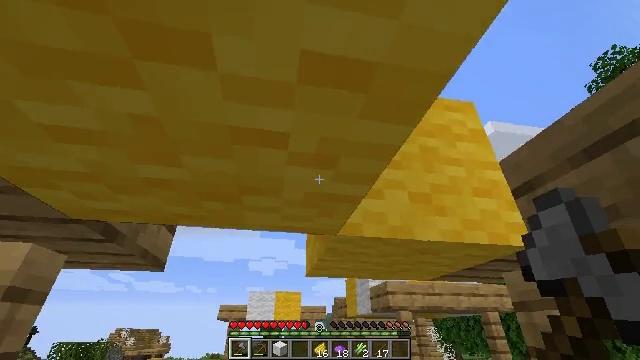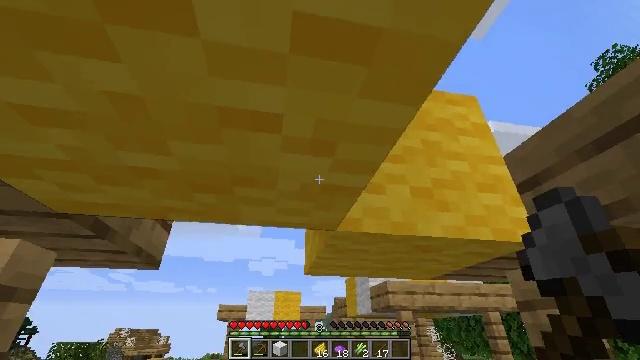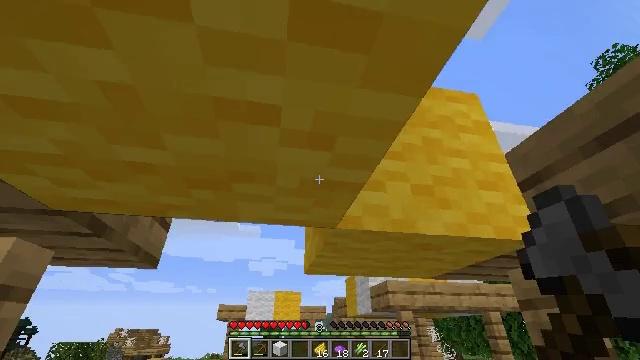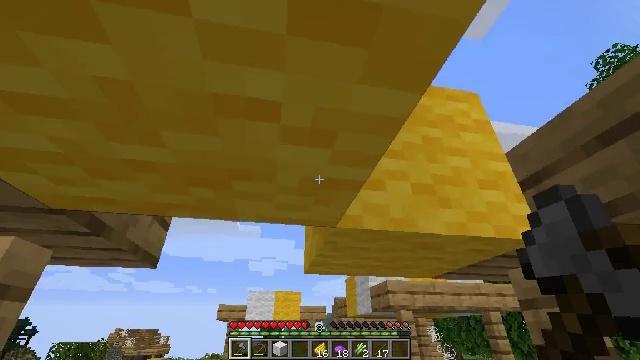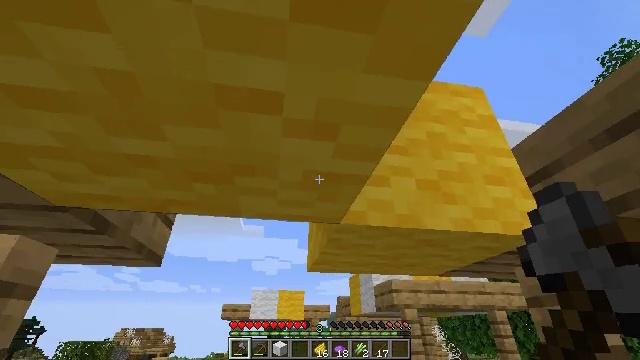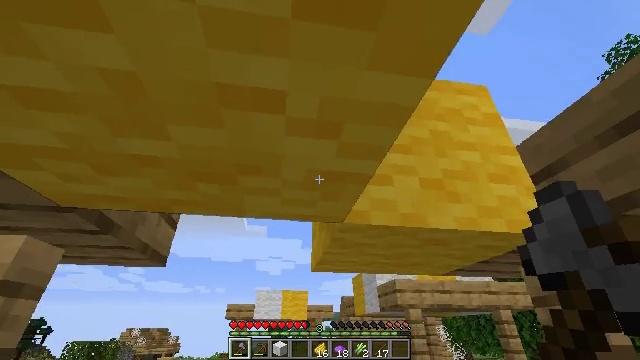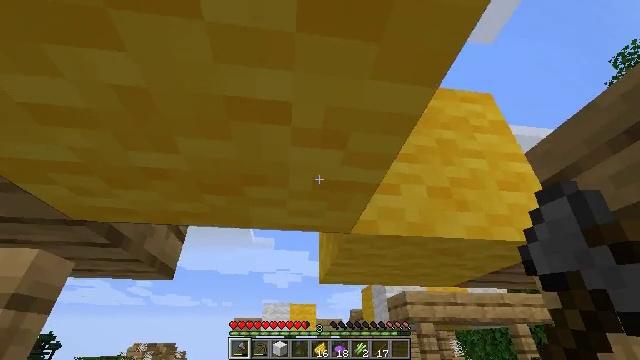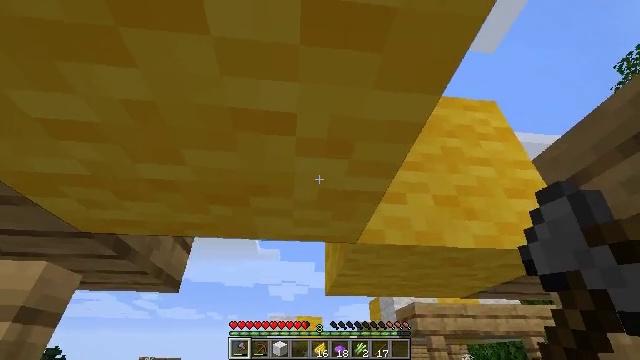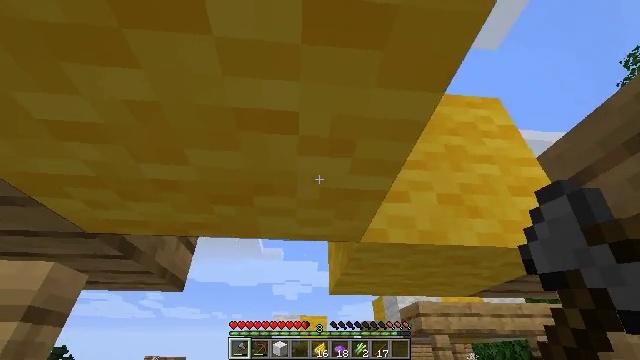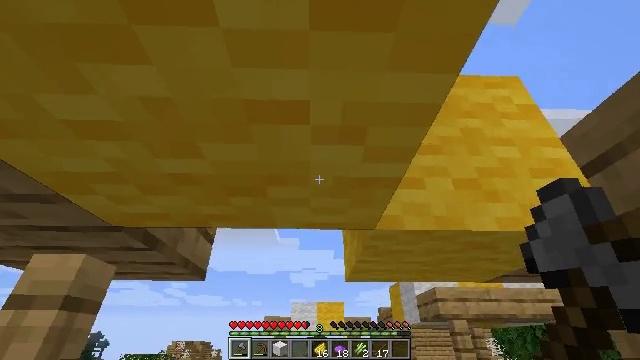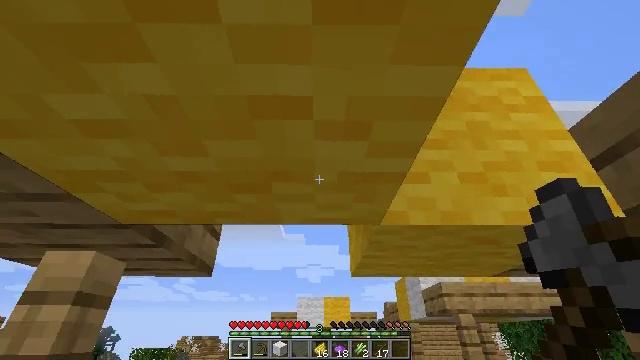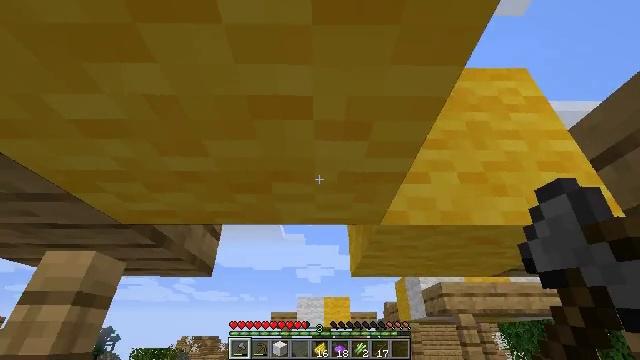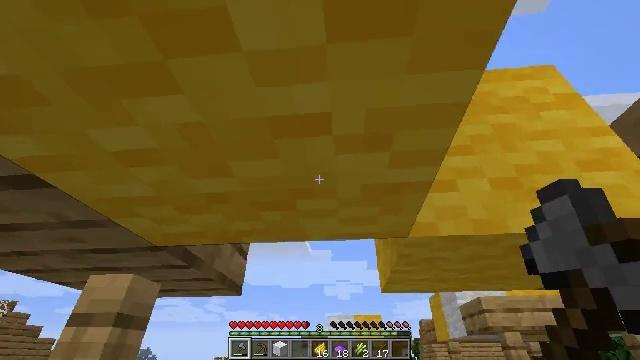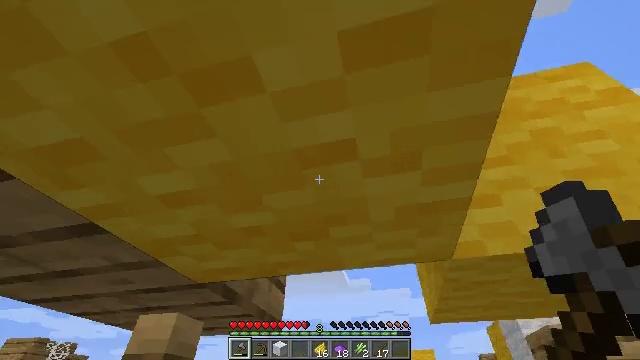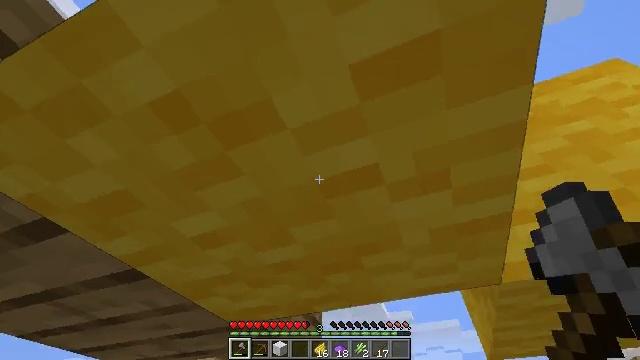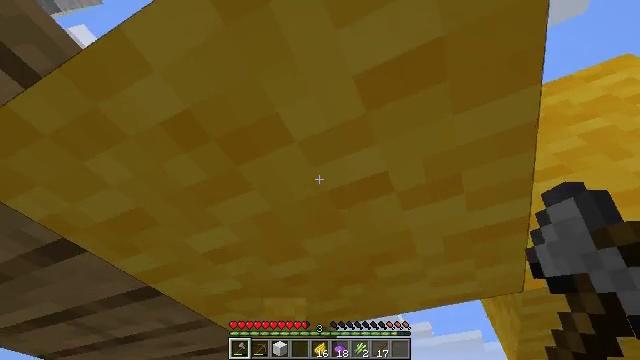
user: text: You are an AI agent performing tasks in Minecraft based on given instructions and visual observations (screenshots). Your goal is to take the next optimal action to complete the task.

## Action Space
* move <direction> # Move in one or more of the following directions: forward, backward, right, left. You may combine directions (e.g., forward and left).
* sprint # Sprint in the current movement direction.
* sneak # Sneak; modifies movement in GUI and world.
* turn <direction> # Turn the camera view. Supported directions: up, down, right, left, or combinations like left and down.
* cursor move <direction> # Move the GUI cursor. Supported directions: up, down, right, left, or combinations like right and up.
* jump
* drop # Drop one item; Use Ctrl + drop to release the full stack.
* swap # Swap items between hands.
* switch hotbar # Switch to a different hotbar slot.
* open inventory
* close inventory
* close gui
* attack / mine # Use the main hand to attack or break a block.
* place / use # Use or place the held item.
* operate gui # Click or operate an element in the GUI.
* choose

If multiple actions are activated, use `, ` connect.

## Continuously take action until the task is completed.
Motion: motion action
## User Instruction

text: Mine the yellow wool block.
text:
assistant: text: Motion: no_op
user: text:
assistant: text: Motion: no_op
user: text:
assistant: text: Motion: no_op
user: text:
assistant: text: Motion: no_op
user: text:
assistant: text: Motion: no_op
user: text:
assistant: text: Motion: turn left and up
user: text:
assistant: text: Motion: turn left and up
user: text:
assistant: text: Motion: no_op
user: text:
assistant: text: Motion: turn left and down
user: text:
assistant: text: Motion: turn left
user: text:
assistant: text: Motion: no_op
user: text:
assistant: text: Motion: turn left and up
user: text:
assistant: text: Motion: turn left and up
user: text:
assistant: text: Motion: turn left and up
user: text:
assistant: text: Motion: turn left and up, attack / mine
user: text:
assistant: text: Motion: attack / mine
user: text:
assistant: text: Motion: attack / mine
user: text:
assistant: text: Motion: turn up
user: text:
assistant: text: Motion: no_op
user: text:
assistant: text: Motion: turn up
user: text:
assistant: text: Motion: move right
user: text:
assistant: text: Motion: move right
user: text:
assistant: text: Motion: move right
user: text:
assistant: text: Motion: move right, turn left
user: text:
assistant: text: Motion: move right, turn left
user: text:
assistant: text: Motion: turn left and down
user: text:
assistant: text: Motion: turn left and down
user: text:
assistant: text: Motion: turn left
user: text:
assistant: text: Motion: turn left and down
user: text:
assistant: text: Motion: turn left and down